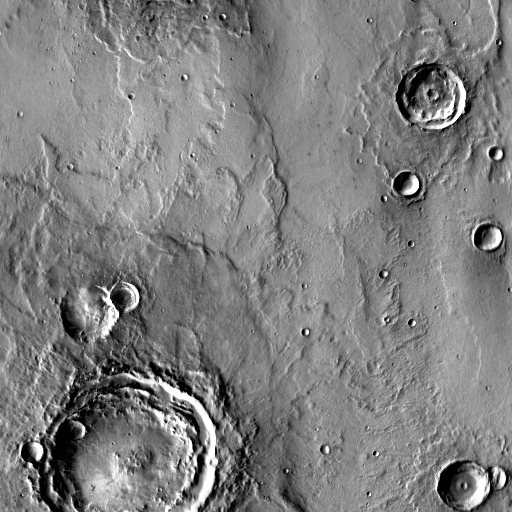
Crater classes present: Background, Other, Layered, Buried, Secondary